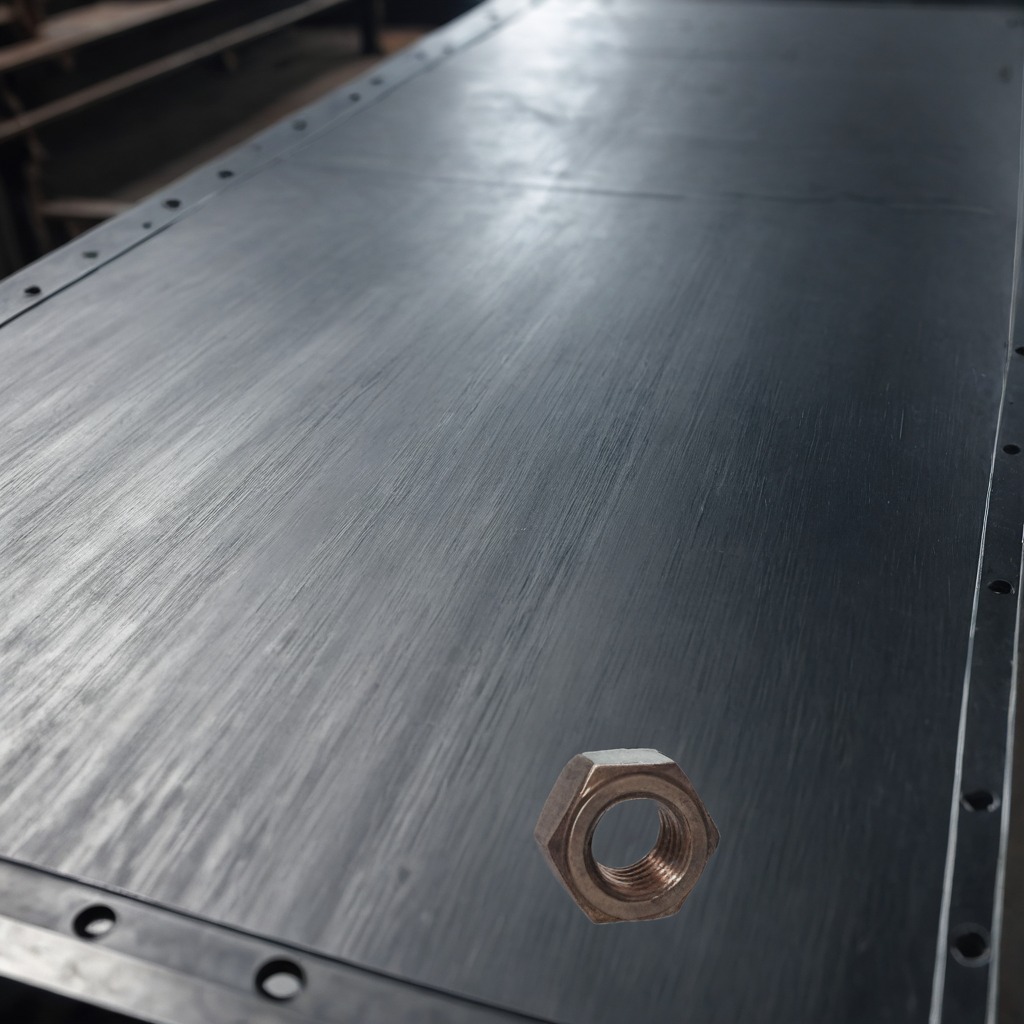
A metal nut is lying on a cold steel table in a mining workshop gritty textures.